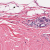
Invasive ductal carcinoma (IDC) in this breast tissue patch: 0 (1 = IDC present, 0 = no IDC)